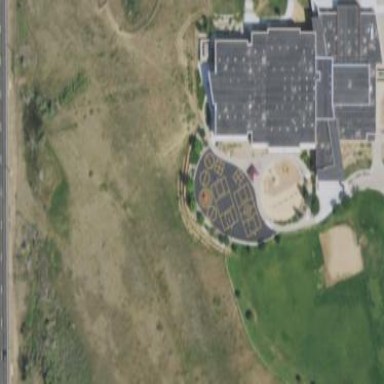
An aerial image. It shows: School.